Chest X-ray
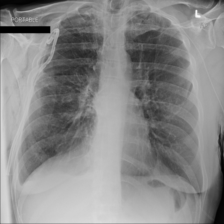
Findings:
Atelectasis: positive
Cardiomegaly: negative
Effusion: positive
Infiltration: negative
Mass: negative
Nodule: negative
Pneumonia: negative
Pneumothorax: positive
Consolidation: negative
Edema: negative
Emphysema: negative
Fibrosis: negative
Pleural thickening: negative
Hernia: negative